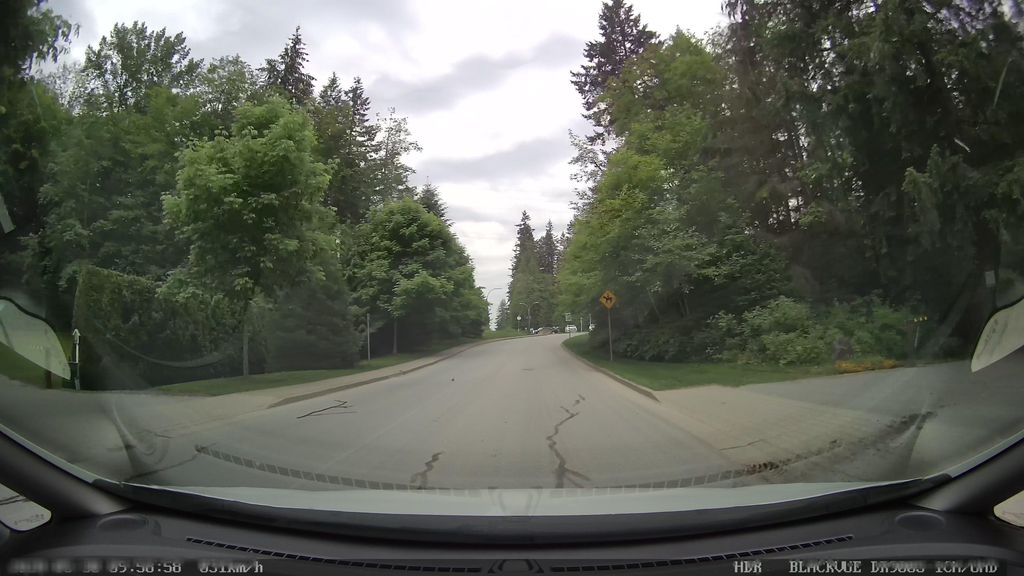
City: vancouver